The plot shows how the frequency content of a rotor-rig vibration signal evolves over time (STFT spectrogram). What is the most likely rotor condition (normal, misalignment, unbalance, looseness)?
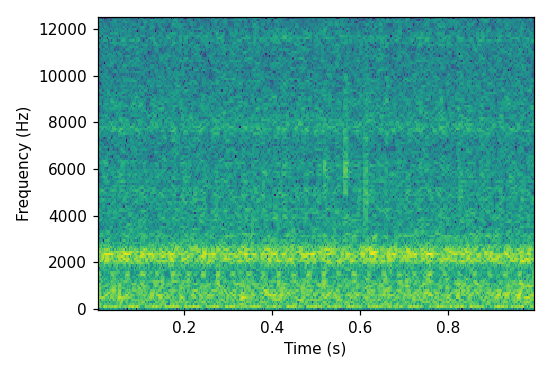
Answer: looseness